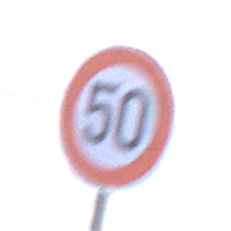
Verkehrszeichen: Geschwindigkeit50
Umgebung: Outdoor, Urban
Tageszeit: SunriseSunset
Wetter: Clear
Licht: Natural
Jahreszeit: NotSpecified
Kontrast: MediumContrast